【题型】选择题　【知识点】立体几何　【难度】hard
如图，在棱长为 2 的正方体 \(ABCD-A_1B_1C_1D_1\) 中，点 \(M\)、\(N\) 分别在线段 \(AD_1\) 和 \(B_1C_1\) 上，给出下列命题：

\ding{172}有且仅有一条直线 \(MN\) 与 \(AD_1\) 垂直；\ding{173}存在点 \(M\)、\(N\)，使 \(\triangle MBN\) 为等边三角形，则（\quad）

A. \ding{172}、\ding{173}均为真命题 \quad B. \ding{172}、\ding{173}均为假命题 \quad C. \ding{172}为真命题，\ding{173}为假命题 \quad D. \ding{172}为假命题，\ding{173}为真命题
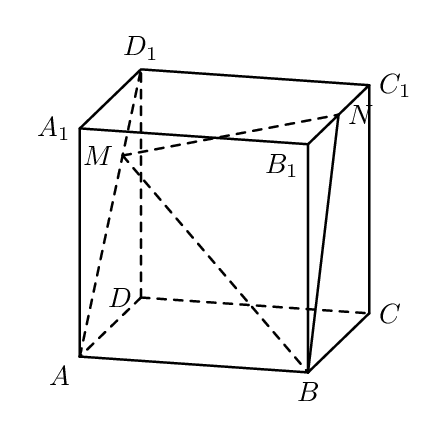
【解答】
【答案】D

【分析】\ding{172}找到一个 \(MN \perp AD_1\) 的充要条件，并确定一个面 \(MNE\) 与 \(AD_1\) 垂直，判断这种面的个数；

\ding{173}利用正三角形的性质，将问题转化为判断是否存在 \(AM = B_1N = EM\)，再设参并列方程求参判断是否满足范围.

【详解】点 \(N\) 在平面 \(ADD_1A_1\) 上的射影 \(E\) 的轨迹为线段 \(A_1D_1\)，所以 \(NE \perp\) 平面 \(ADD_1A_1\)，\(AD_1 \subset\) 平面 \(ADD_1A_1\)，

所以 \(NE \perp AD_1\)，则 \(MN \perp AD_1\) 的一个充要条件 \(ME \perp AD_1\)，当射影 \(E\) 位于线段 \(A_1D_1\) 上的任意位置时，过 \(E\) 作 \(AD_1\) 垂线，垂足为 \(M\)，

则 \(ME \perp AD_1\)，由 \(NE \cap ME = E\) 且都在面 \(MNE\) 上，则 \(AD_1 \perp\) 面 \(MNE\)，而 \(MN \subset\) 面 \(MNE\)，所以 \(MN \perp AD_1\)，于是这样的直线 \(MN\) 不唯一，\ding{172}为假；

由 \(MB^2 = AB^2 + AM^2\)，\(NB^2 = B_1B^2 + B_1N^2\)，由上知 \(MN^2 = NE^2 + EM^2\)，又 \(AB = BB_1 = NE\)，要使 \(\triangle MBN\) 为正三角形，只需 \(AM = B_1N = EM\) 即可，若 \(AM = B_1N = x\)，则 \(D_1E = 2 - x\)，\(D_1M = 2\sqrt{2} - x\)，且 \(0 \leq x \leq 2\)，

所以
\[
EM = \sqrt{(2 - x)^2 + (2\sqrt{2} - x)^2 - 2(2 - x)(2\sqrt{2} - x) \times \frac{\sqrt{2}}{2}} = \sqrt{(2 - \sqrt{2})x^2 - 2\sqrt{2}x + 4},
\]

令 \(x = \sqrt{(2 - \sqrt{2})x^2 - 2\sqrt{2}x + 4}\)，则 \((\sqrt{2} - 1)x^2 + 2\sqrt{2}x - 4 = 0\)，

可得
\[
x = \frac{\sqrt{4 + 2 - \sqrt{2}}}{\sqrt{2} - 1} = \sqrt{2}(\sqrt{2\sqrt{2} - 1} - 1)(\sqrt{2} + 1) \quad (\text{负值舍}),
\]

而
\[
\frac{2}{\sqrt{2}(\sqrt{2\sqrt{2} - 1} - 1)(\sqrt{2} + 1)} = \frac{2}{\sqrt{2\sqrt{2} - 1} - 1},
\]

只需比较 \(2 - \sqrt{2}\)，\(\sqrt{2\sqrt{2} - 1} - 1\) 大小，将它们平方有 \((2 - \sqrt{2})^2 = 6 - 4\sqrt{2}\)，\((\sqrt{2\sqrt{2} - 1} - 1)^2 = 2\sqrt{2} - 2 - 2\sqrt{2\sqrt{2} - 1}\)，

进而比较 \(3\sqrt{2} - 3\)，\(2\sqrt{2} - 1\) 大小，将它们平方有 \((3\sqrt{2} - 3)^2 = 9(3 - 2\sqrt{2})\)，\((2\sqrt{2} - 1)^2 = 2\sqrt{2} - 1\)，

显然 \(27 - 18\sqrt{2} - (2\sqrt{2} - 1) = 28 - 20\sqrt{2} < 0\)，即 \(9(3 - 2\sqrt{2}) < 2\sqrt{2} - 1\)，

则 \(3\sqrt{2} - 3 < \sqrt{2\sqrt{2} - 1} - 1\)，所以 \(2 - \sqrt{2} - 2\sqrt{2\sqrt{2} - 1} - (6 - 4\sqrt{2}) < 0\)，

即 \(2 - \sqrt{2} > \sqrt{2\sqrt{2} - 1} - 1\)，综上，\(\frac{2}{\sqrt{2}(\sqrt{4 - \sqrt{2}} - \sqrt{2} + 1)} > 1\)，即所求 \(x \in (0,2)\)，满足要求，

故存在点 \(M\)、\(N\)，使 \(\triangle MBN\) 为正三角形，\ding{173}为真；故选：D.

【点睛】\ding{172}点 \(N\) 在平面 \(ADD_1A_1\) 上的射影 \(E\)，关键是构造一个平面 \(MNE\) 与 \(AD_1\) 垂直，进而判断这样的平面个数；\ding{173}将正三角形的三边关系转化为 \(AM = B_1N = EM\)，再设 \(AM = B_1N = x\) 且 \(0 \leq x \leq 2\)，并用 \(x\) 表示 \(EM\)，利用等量关系求参数并判断是否在给定范围内即可.
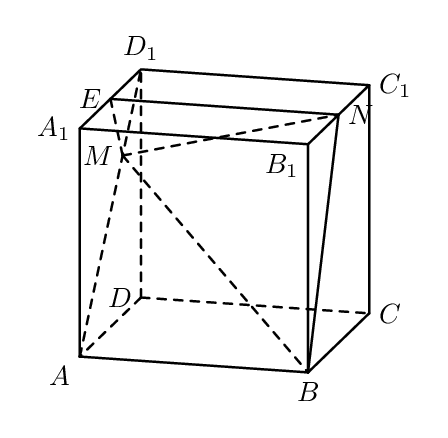